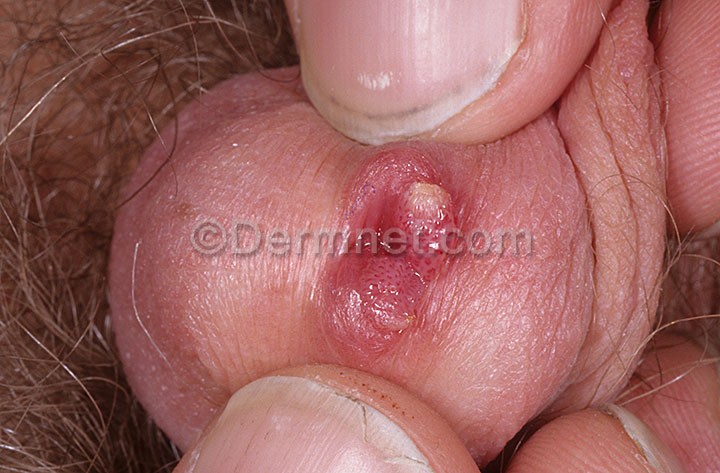
Disease: Herpes HPV and other STDs Photos